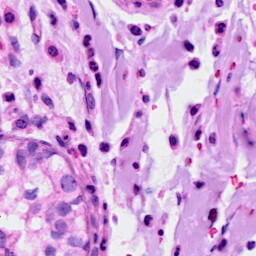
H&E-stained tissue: Breast